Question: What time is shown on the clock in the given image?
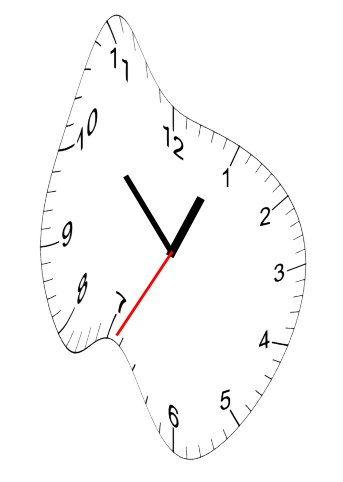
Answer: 12:52:35